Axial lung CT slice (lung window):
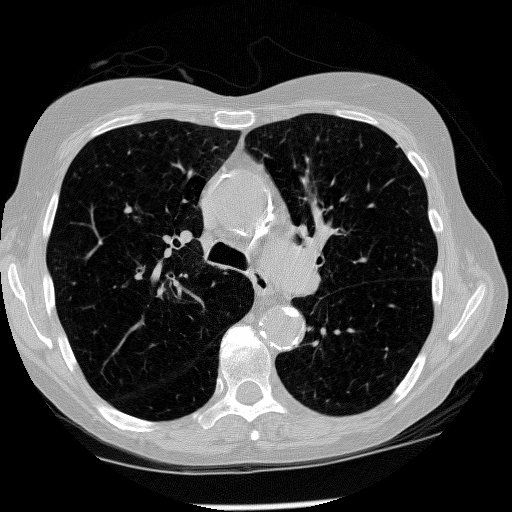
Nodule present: no